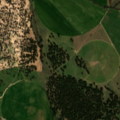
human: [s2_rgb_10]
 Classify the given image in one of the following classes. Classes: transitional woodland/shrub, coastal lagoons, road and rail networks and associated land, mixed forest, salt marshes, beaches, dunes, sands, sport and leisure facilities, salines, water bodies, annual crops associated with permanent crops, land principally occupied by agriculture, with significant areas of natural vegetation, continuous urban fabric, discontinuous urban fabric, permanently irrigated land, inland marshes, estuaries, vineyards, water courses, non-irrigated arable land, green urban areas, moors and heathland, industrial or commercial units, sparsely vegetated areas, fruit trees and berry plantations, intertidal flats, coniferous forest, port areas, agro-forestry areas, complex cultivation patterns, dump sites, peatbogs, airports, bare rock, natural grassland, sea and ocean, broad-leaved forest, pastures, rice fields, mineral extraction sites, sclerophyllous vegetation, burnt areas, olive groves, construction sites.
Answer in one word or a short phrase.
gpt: non-irrigated arable land, permanently irrigated land, agro-forestry areas